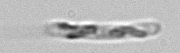
Label: Cerataulina_pelagica